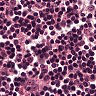
Metastatic tissue present: no